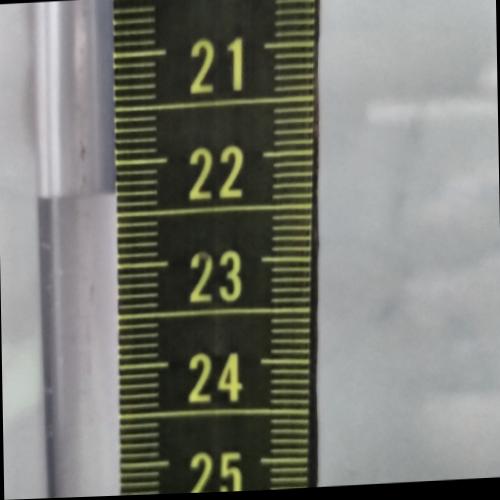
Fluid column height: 22.3 cm